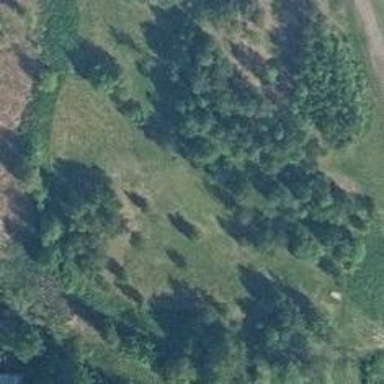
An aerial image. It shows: Disc golf tee.